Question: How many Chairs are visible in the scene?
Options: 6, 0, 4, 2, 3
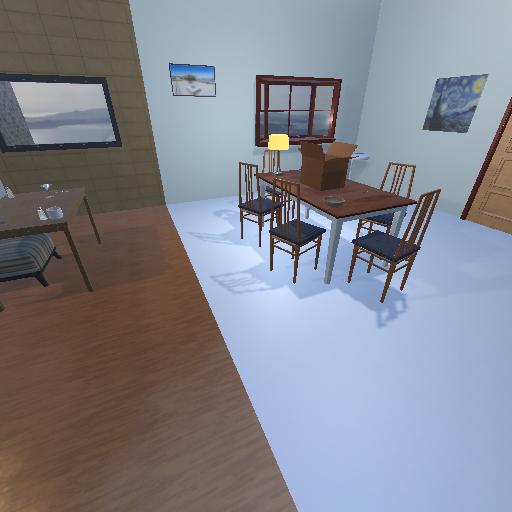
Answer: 6